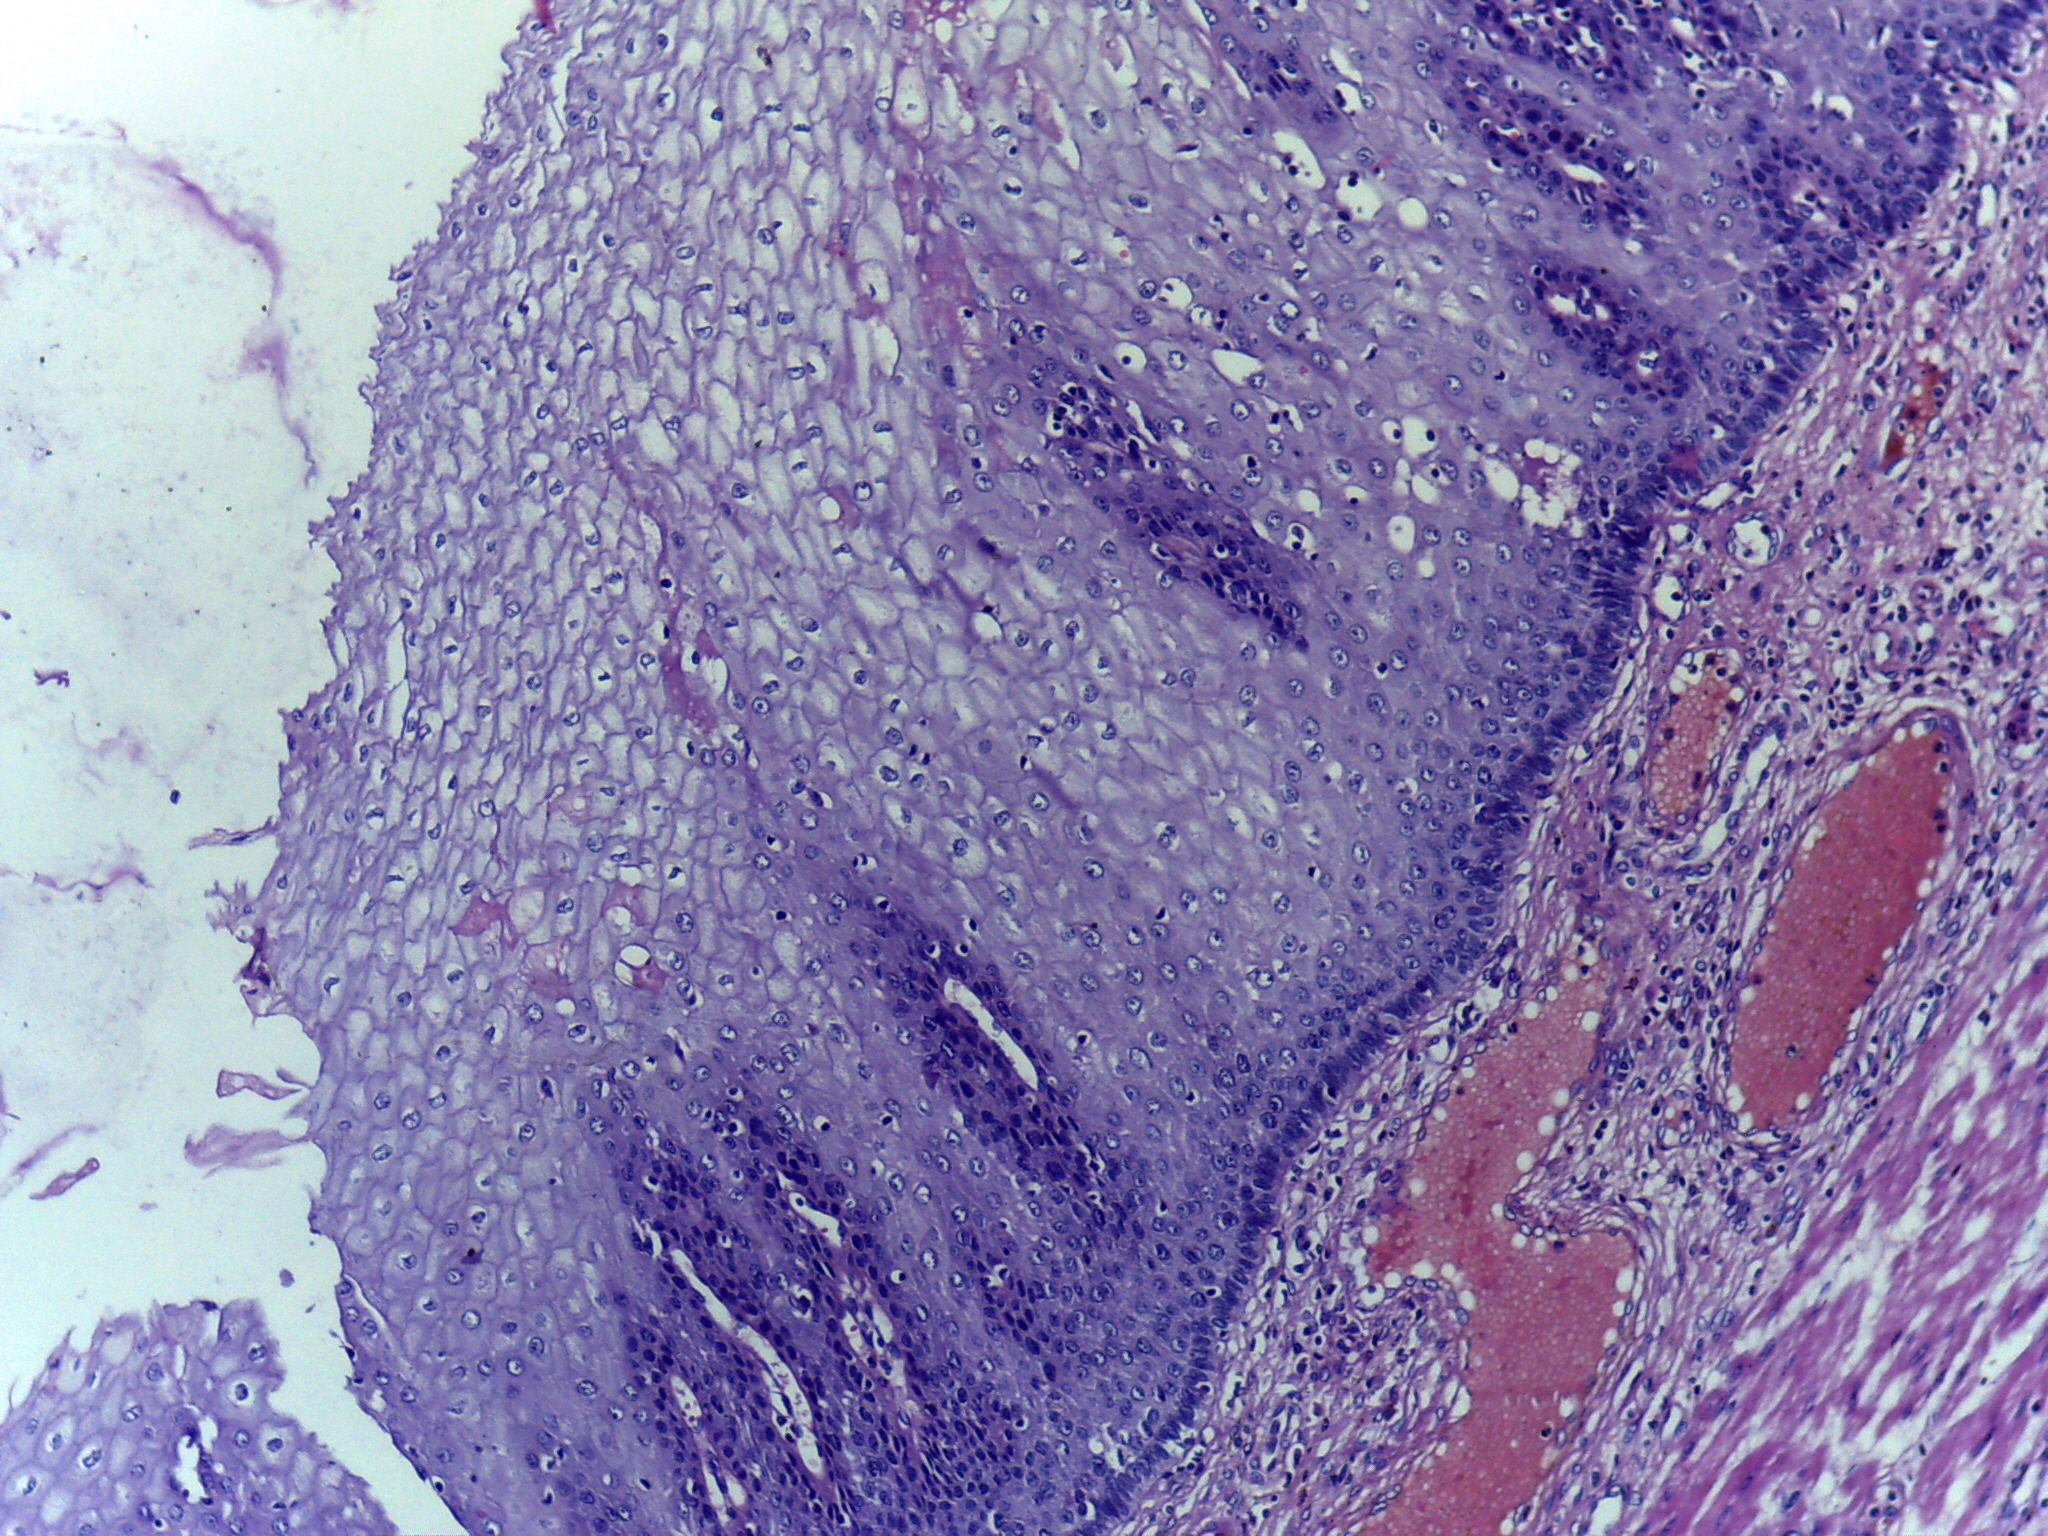
Diagnosis: Normal